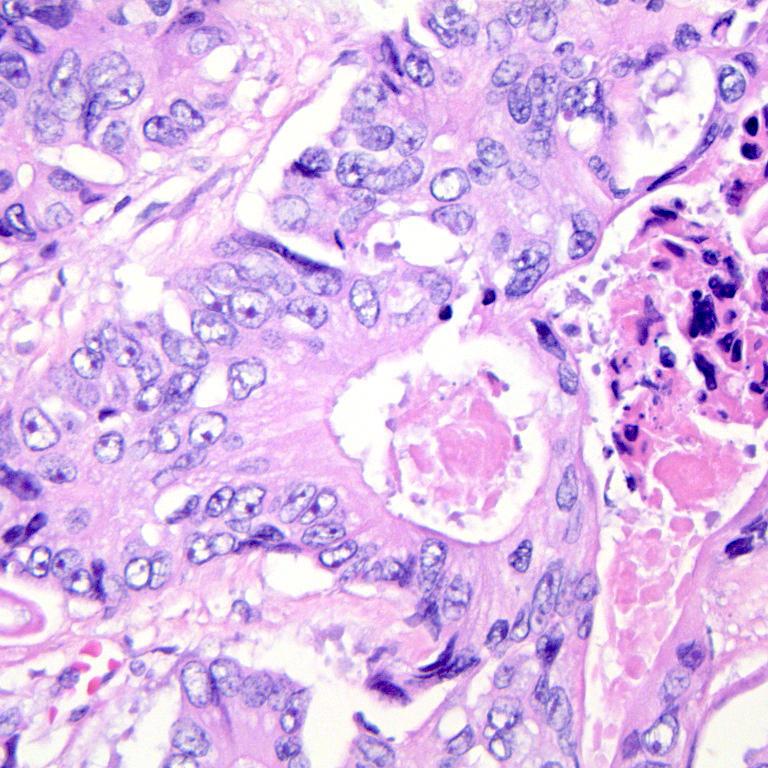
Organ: colon
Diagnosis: adenocarcinomas